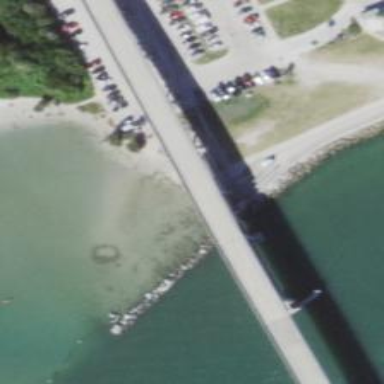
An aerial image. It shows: Breakwater made of bare rock.